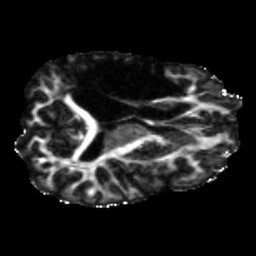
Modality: FA
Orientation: axial
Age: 41
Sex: male
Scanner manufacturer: siemens
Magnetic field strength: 3 T
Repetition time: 5.47 s
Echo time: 0.0854 s